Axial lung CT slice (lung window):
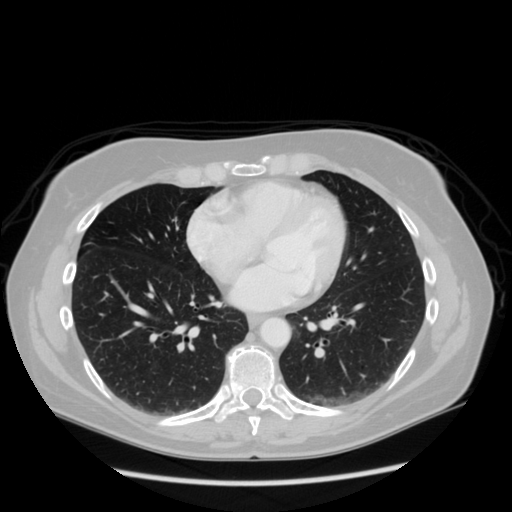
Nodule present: no